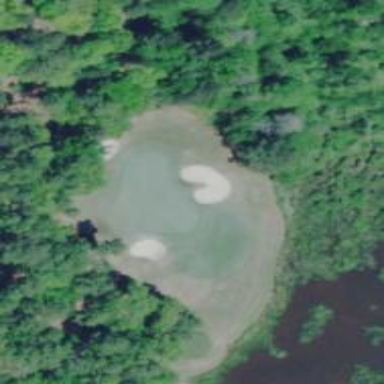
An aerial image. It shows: Golf hole.